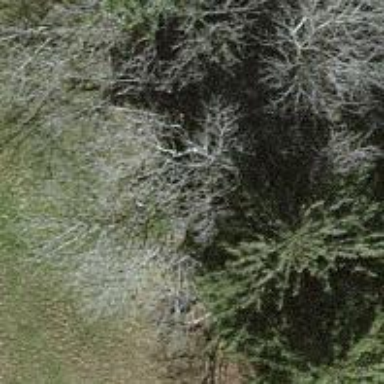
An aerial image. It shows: Row of trees in natural setting.